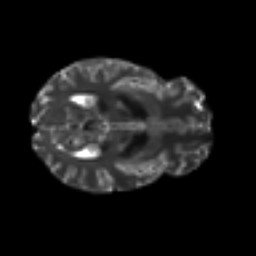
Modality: T2w
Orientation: axial
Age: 40
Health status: ill
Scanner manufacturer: philips
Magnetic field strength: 3 T
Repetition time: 9 s
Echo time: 0.127 s